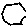
Label: hexagon